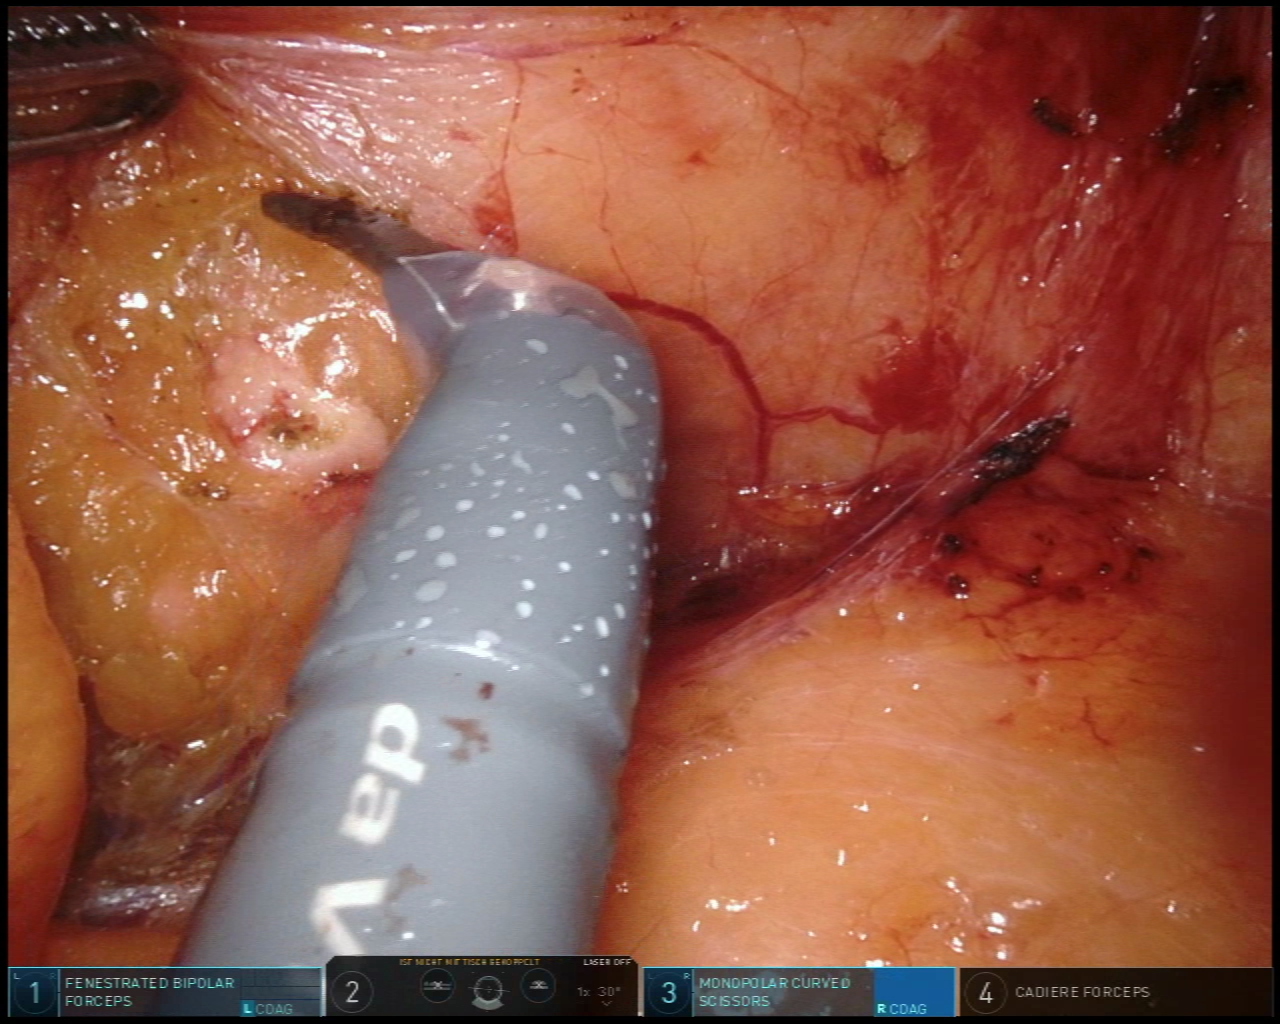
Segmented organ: pancreas
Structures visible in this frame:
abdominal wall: no
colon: no
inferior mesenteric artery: no
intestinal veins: no
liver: no
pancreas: yes
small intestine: no
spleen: no
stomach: no
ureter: no
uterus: no
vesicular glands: no